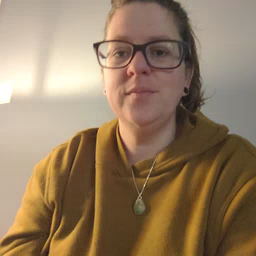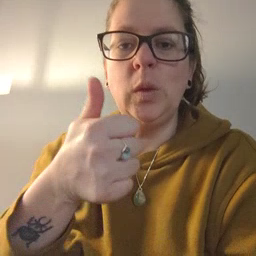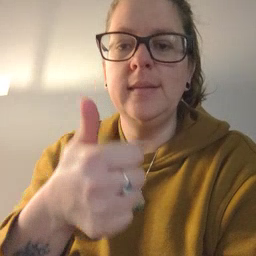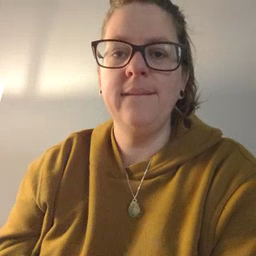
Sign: yourself